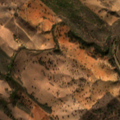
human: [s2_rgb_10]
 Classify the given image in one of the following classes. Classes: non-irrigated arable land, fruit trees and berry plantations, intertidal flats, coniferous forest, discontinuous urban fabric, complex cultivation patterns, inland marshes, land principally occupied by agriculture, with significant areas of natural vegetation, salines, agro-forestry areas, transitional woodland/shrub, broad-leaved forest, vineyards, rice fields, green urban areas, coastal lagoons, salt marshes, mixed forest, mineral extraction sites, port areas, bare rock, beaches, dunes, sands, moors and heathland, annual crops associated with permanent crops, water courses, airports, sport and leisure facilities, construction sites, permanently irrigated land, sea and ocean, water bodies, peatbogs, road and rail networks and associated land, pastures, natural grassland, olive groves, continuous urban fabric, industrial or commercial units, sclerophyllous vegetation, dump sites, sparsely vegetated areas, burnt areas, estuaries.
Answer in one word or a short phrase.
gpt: non-irrigated arable land, pastures, land principally occupied by agriculture, with significant areas of natural vegetation, agro-forestry areas, sclerophyllous vegetation, transitional woodland/shrub